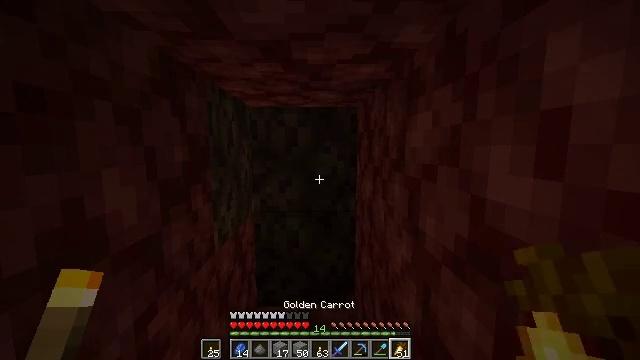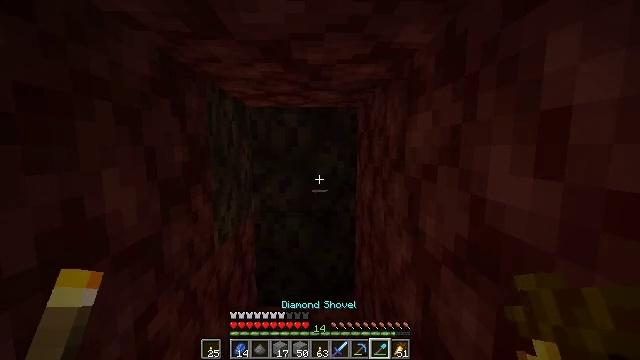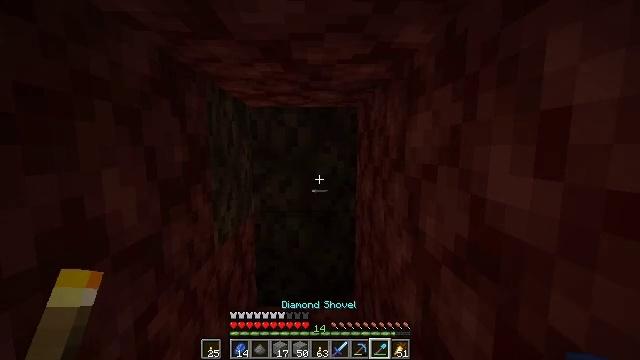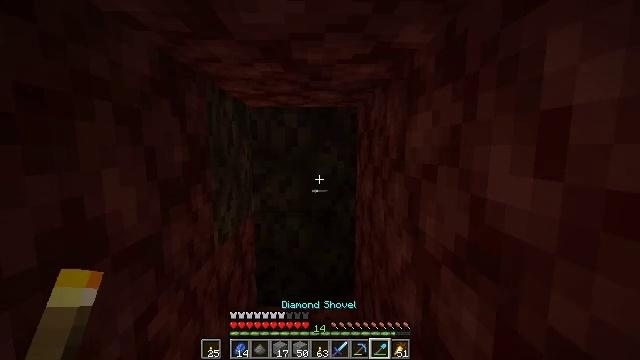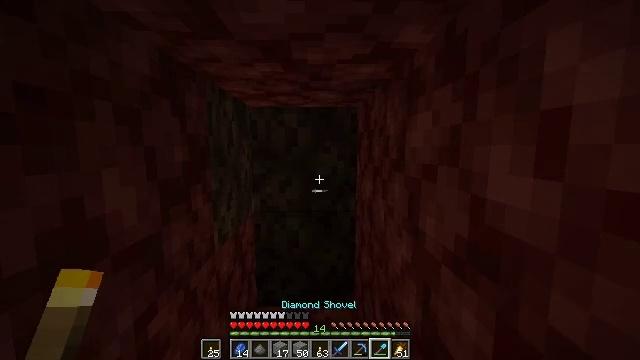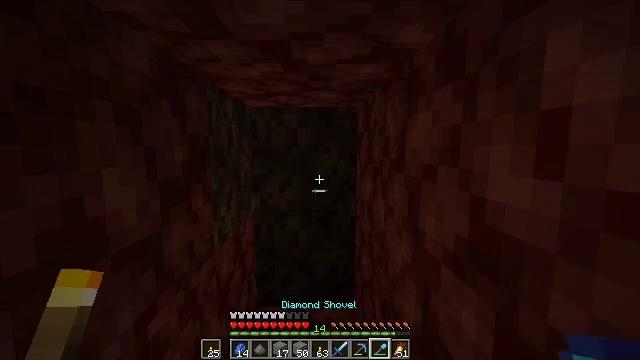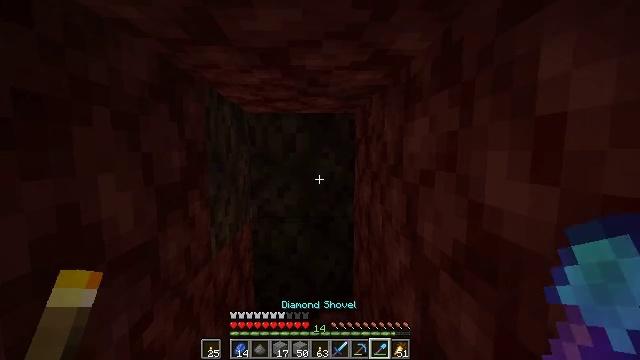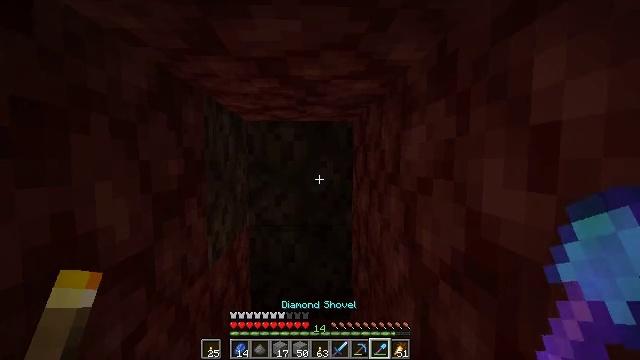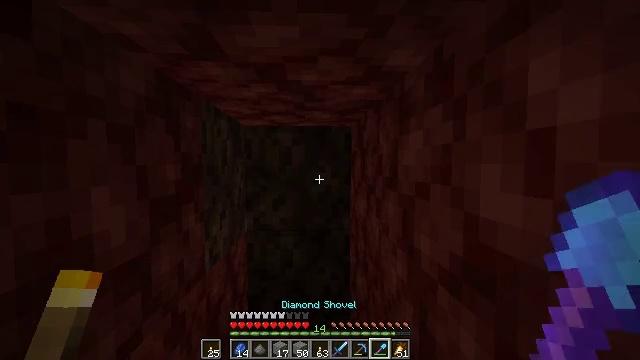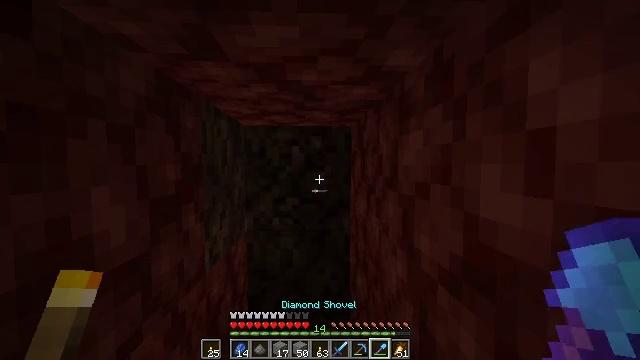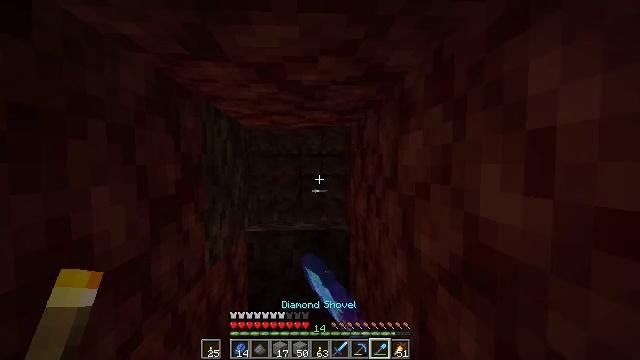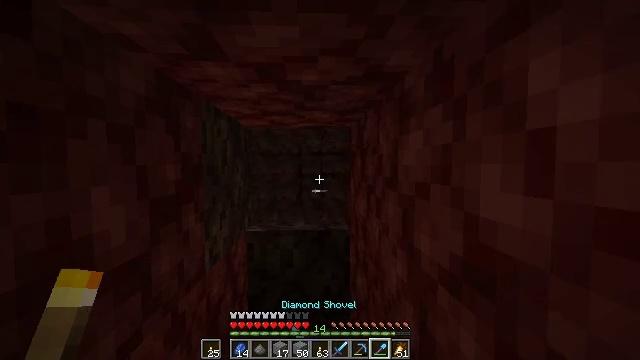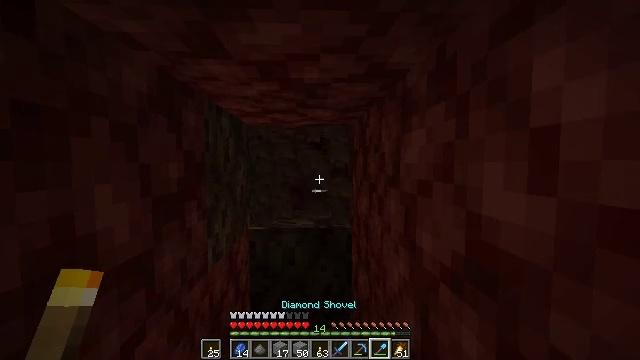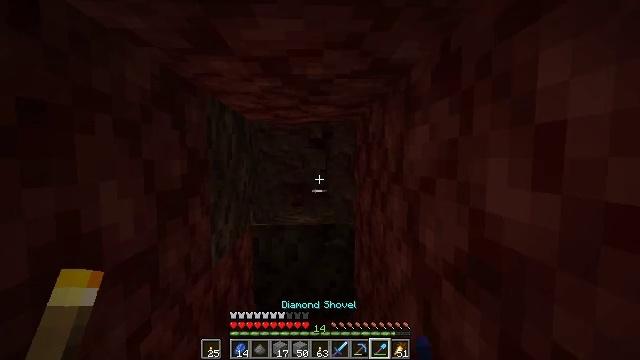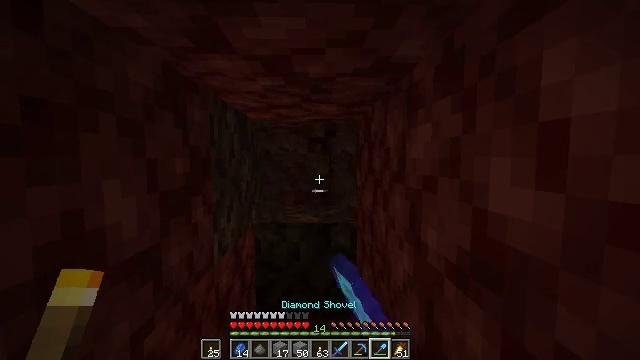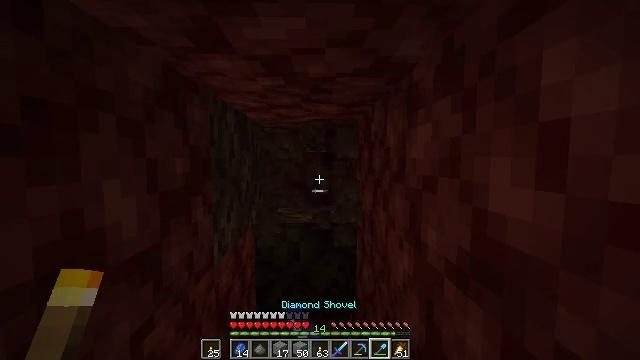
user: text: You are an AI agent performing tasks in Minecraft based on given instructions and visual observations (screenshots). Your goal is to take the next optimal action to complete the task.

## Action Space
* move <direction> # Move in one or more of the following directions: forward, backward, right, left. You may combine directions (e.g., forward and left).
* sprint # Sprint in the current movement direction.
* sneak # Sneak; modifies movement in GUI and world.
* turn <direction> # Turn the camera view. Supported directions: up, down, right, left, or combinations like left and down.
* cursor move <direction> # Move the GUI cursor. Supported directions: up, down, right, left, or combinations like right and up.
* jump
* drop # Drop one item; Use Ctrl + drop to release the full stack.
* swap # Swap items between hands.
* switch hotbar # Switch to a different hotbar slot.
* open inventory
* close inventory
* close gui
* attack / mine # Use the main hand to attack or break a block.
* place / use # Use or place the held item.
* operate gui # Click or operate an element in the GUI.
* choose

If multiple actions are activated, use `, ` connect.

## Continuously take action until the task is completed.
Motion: motion action
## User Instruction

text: Dig soul sand to use for potions.
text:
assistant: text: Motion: no_op
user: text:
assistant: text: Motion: no_op
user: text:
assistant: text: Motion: no_op
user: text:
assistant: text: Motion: no_op
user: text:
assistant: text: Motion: no_op
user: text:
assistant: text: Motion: turn up
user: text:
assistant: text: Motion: turn up
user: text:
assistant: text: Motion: turn up
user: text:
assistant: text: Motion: attack / mine
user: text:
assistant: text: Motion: attack / mine
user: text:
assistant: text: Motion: attack / mine
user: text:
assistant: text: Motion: attack / mine
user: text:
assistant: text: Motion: attack / mine
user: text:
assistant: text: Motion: attack / mine
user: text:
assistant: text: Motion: attack / mine
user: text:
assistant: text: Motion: attack / mine
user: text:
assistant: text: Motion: attack / mine
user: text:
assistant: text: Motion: attack / mine
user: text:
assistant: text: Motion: attack / mine
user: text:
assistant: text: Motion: attack / mine
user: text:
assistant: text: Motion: attack / mine
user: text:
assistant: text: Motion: attack / mine
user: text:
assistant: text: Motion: attack / mine
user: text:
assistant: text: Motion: attack / mine
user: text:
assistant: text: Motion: attack / mine
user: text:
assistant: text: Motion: attack / mine
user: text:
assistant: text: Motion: attack / mine
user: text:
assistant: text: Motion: attack / mine
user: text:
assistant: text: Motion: attack / mine
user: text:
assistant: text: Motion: attack / mine